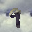
Label: 9